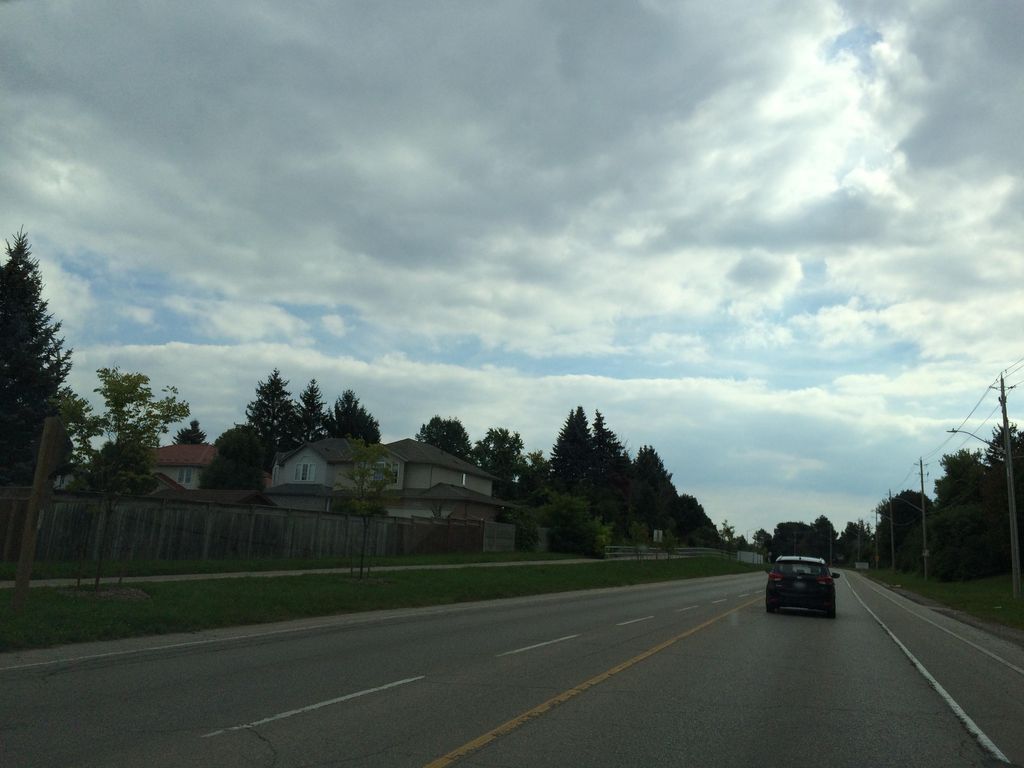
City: kitchener-waterloo